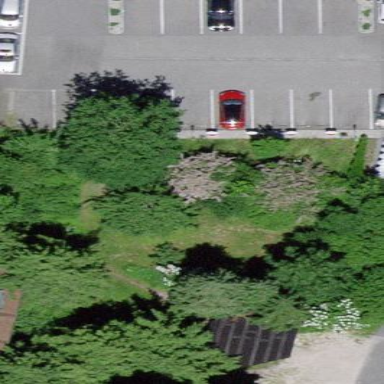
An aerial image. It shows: Charging station.